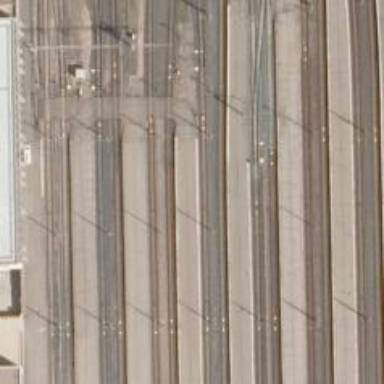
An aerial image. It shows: Railway signal.